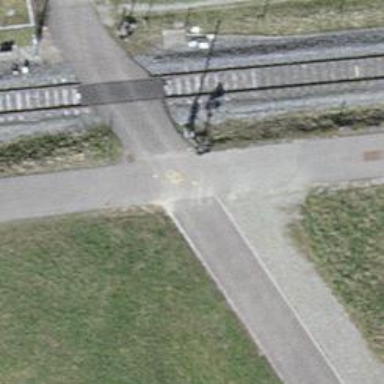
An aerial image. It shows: Asphalt track of grade1 for agricultural vehicles.